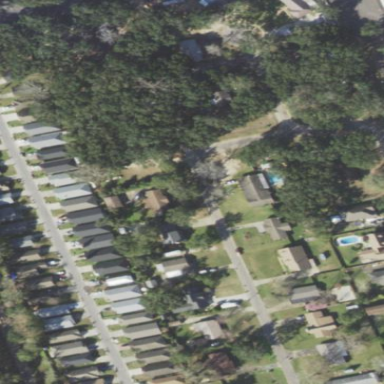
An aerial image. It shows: Single-family residential area.